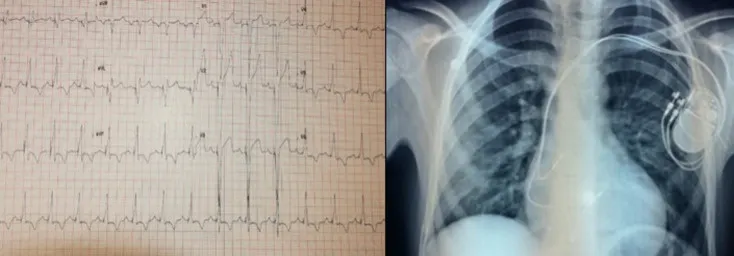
electrocardiogram and chest X-ray following pacemaker implantation, electro entrained rhythm.
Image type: radiology (x_ray)